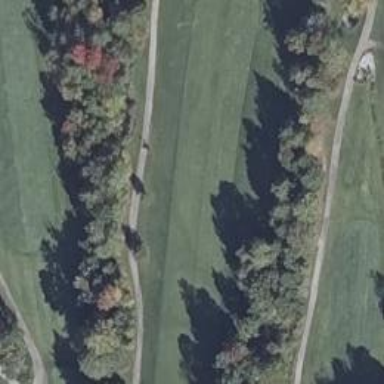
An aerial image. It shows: Path designated for golf carts.